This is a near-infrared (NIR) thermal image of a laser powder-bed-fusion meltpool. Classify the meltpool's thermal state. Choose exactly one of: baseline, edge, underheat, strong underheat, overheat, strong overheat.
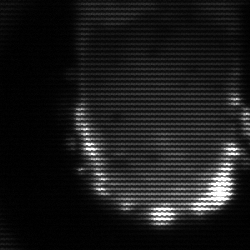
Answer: baseline